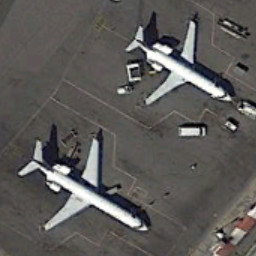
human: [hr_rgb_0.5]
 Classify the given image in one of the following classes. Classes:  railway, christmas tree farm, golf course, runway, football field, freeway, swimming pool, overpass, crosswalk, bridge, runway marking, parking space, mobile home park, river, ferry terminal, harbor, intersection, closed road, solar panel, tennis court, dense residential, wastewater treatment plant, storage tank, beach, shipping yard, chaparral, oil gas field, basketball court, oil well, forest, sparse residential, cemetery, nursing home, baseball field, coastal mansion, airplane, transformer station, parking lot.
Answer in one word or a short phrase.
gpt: airplane